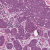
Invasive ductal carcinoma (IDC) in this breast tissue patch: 0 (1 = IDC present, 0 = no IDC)